Question: I'm writing a UIView subclass that uses both IBInspectable and IBDesignable. I'm not doing anything unusual, but my subclass causes Xcode 6.2 to endlessly rebuild the project. My Identity Inspector shows this state oscillation under the heading 'Designables':

Every time the build restarts, the inspector loses focus. This makes it hard to edit anything from IB, which defeats the purpose of writing this class in the first place.
Here is the implementation of my DesignableTestView:
'''
import UIKit
@IBDesignable class DesignableTestView: UIView {
@IBInspectable var testBackground:UIColor? {
didSet {
if testBackground != nil {
self.backgroundColor = testBackground
}
}
}
}
'''
Is there any way to change my code or settings of Xcode to prevent the constant rebuilding?
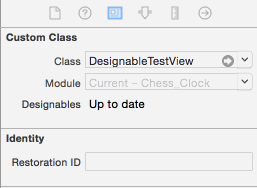
Answer: I'm wonder if this designable view class is part of the current target. In WWDC 2014 video <URL>, in the Live Views demonstration, they describe that the first step is to ensure that the designable class is in a separate custom framework target. That video demonstrates the process for creating this custom framework target within the project.
If that's not issue. I'd suggest cleaning your project ("Clean" on "Product" menu) and rebuilding just the custom framework target to make sure that's ok before you try doing anything in IB, itself. Bottom line, make sure that the framework can be built without incident. If the problem still persists after doing that, I'd take it to the next level and (a) find the Xcode derived data folder; (b) quit Xcode; (c) clear the derived data folder, (d) restart Xcode, and (e) trying building the framework target again.
Above link seems to be dead. Video can be downloaded directly from: <URL>
There is also a github gist with links to all the 2014 material: <URL>